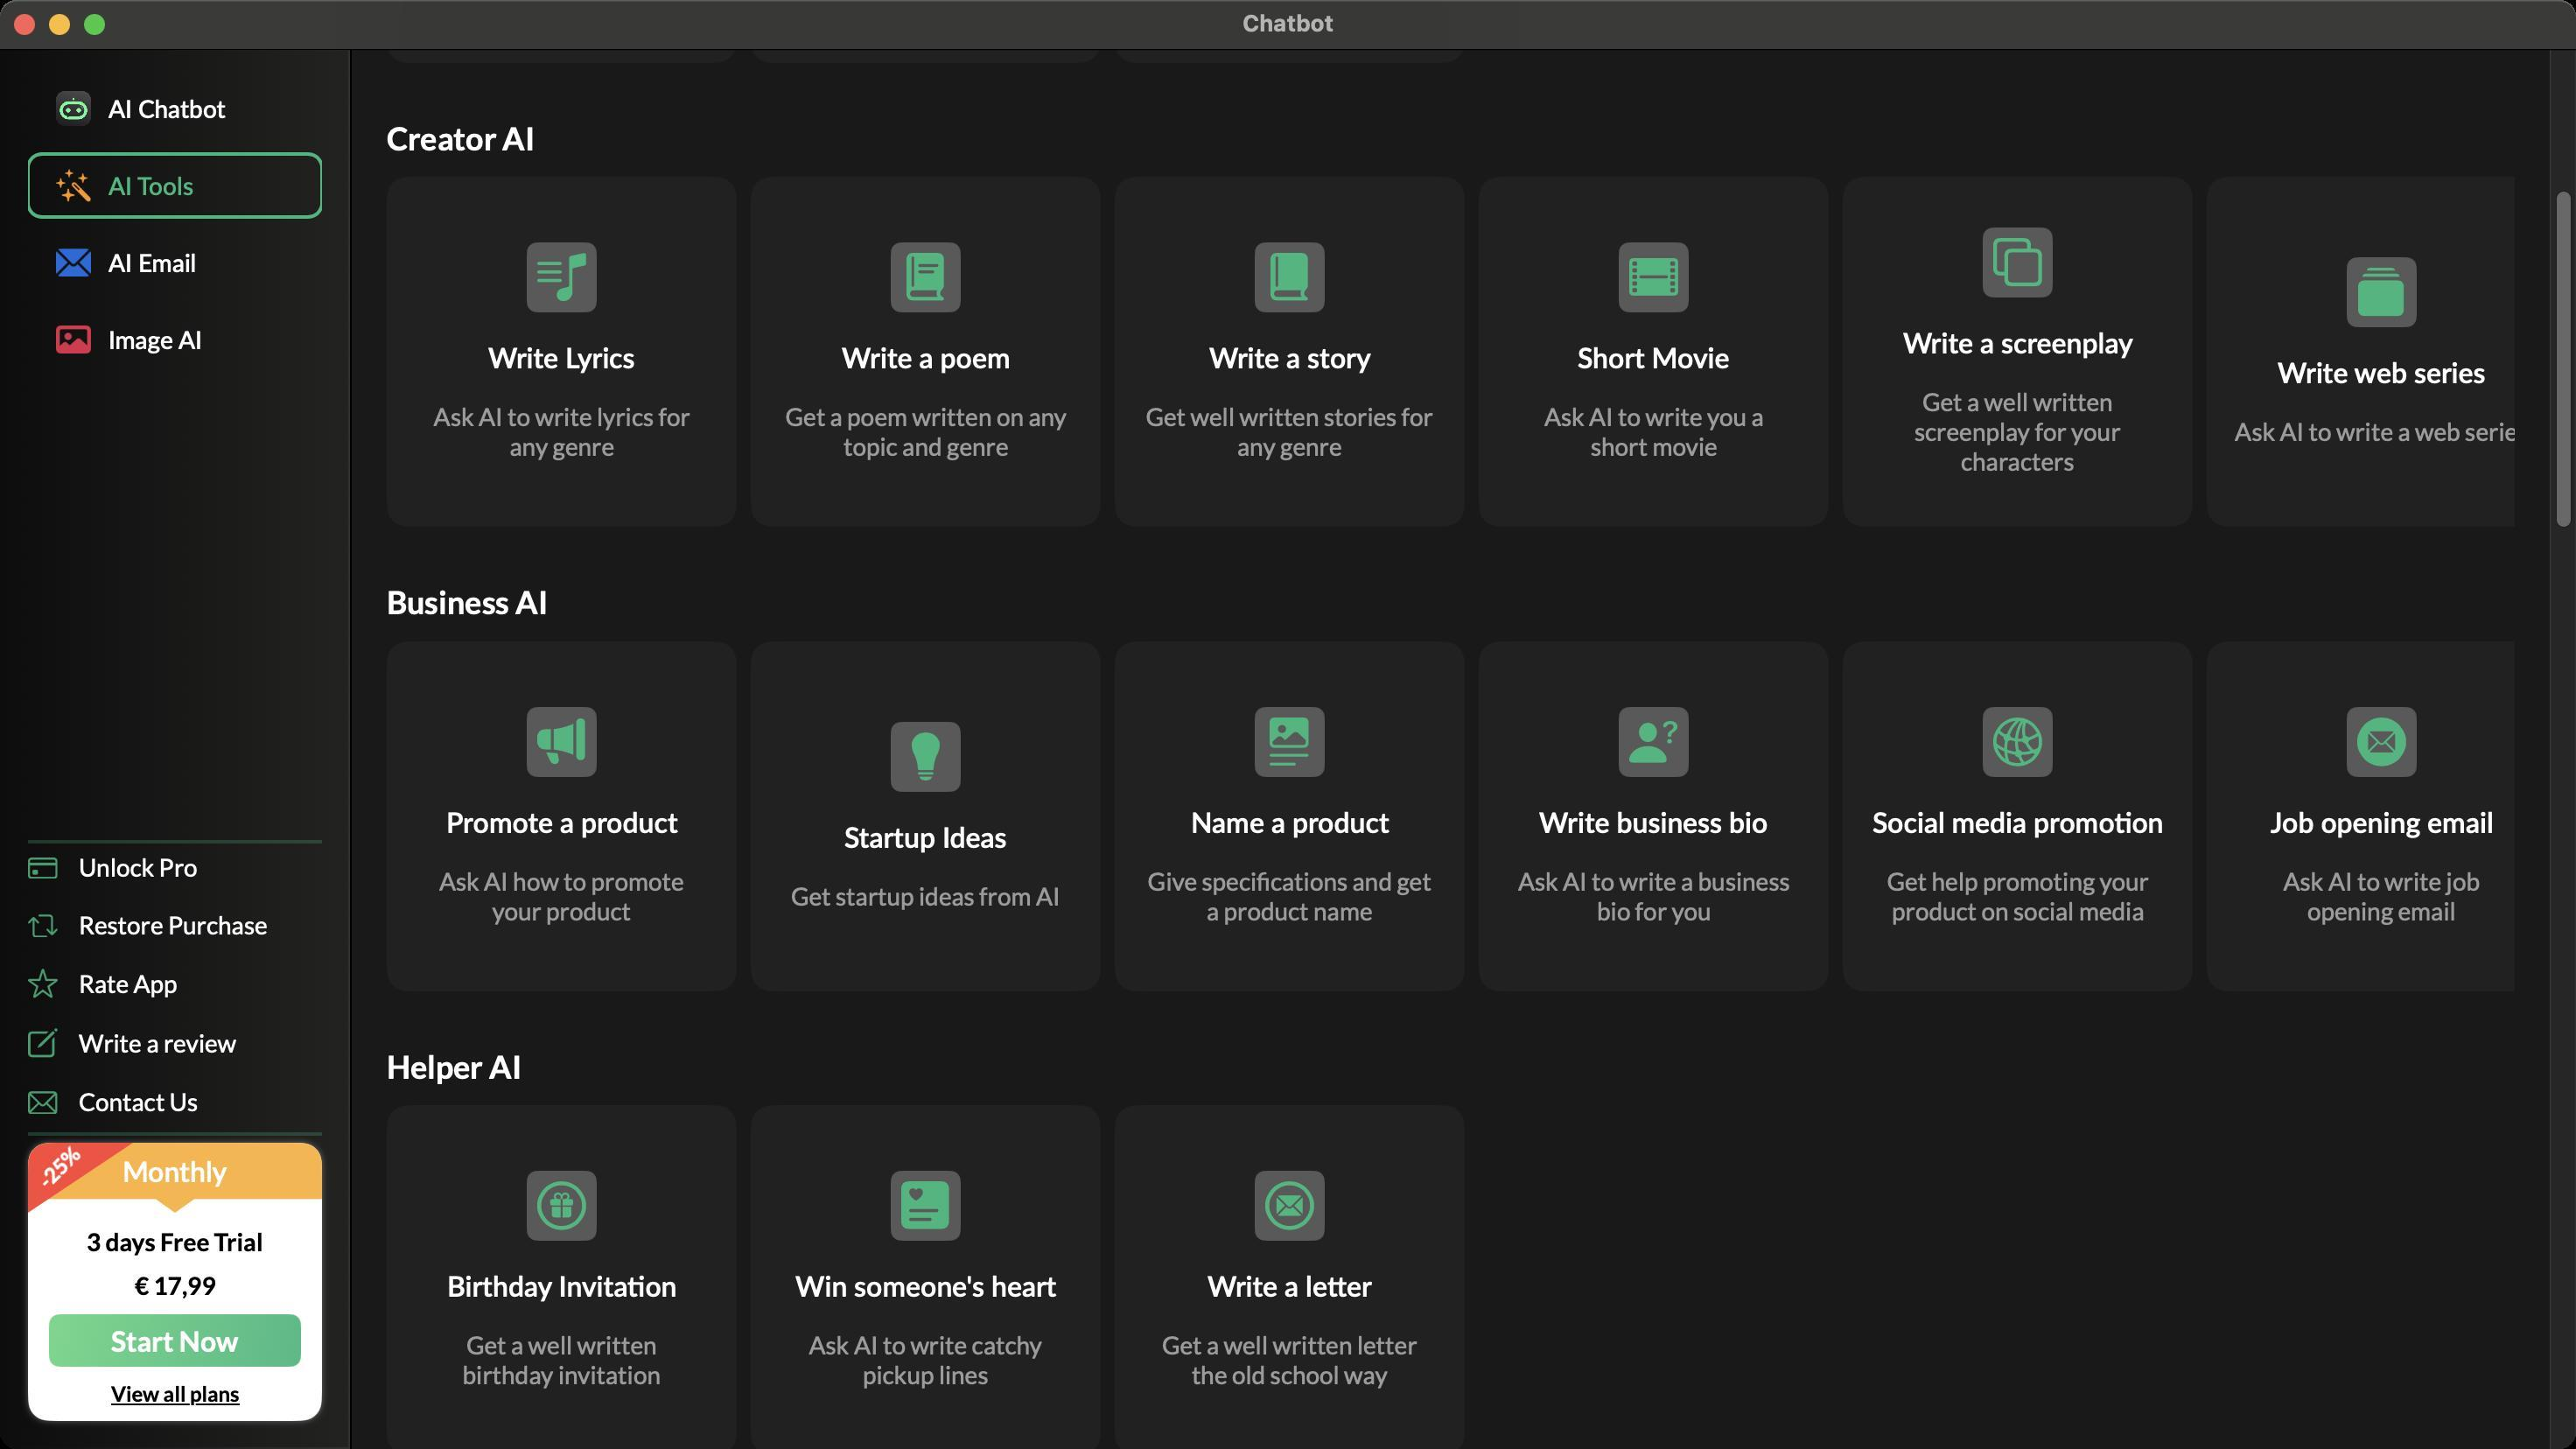
Accessibility tree:
{"name": "Chatbot", "role": "AXWindow", "description": null, "role_description": "standard window", "value": null, "position": "174.00;74.00", "size": "1472;828", "children": [{"name": null, "role": "AXSplitGroup", "description": null, "role_description": "split group", "value": null, "position": "0.00;28.00", "size": "1472;800", "children": [{"name": null, "role": "AXScrollArea", "description": null, "role_description": "scroll area", "value": null, "position": "0.00;28.00", "size": "200;800", "children": [{"name": null, "role": "AXTable", "description": null, "role_description": "table", "value": null, "position": "1.00;29.00", "size": "198;798", "children": [{"name": null, "role": "AXColumn", "description": null, "role_description": "column", "value": null, "position": "1.00;29.00", "size": "198;798", "children": []}]}]}, {"name": null, "role": "AXGroup", "description": null, "role_description": "group", "value": null, "position": "0.00;28.00", "size": "200;800", "children": [{"name": null, "role": "AXScrollArea", "description": null, "role_description": "scroll area", "value": null, "position": "16.00;44.00", "size": "168;428", "children": [{"name": null, "role": "AXImage", "description": "appiconsmall", "role_description": "image", "value": null, "position": "32.00;52.00", "size": "20;20", "children": []}, {"name": null, "role": "AXStaticText", "description": null, "role_description": "text", "value": "AI Chatbot", "position": "62.00;53.50", "size": "67;17", "children": []}, {"name": null, "role": "AXImage", "description": "aitools", "role_description": "image", "value": null, "position": "32.00;96.50", "size": "20;19", "children": []}, {"name": null, "role": "AXStaticText", "description": null, "role_description": "text", "value": "AI Tools", "position": "62.00;97.50", "size": "49;17", "children": []}, {"name": null, "role": "AXImage", "description": "aiemail", "role_description": "image", "value": null, "position": "32.00;142.00", "size": "20;16", "children": []}, {"name": null, "role": "AXStaticText", "description": null, "role_description": "text", "value": "AI Email", "position": "62.00;141.50", "size": "50;17", "children": []}, {"name": null, "role": "AXImage", "description": "imageai", "role_description": "image", "value": null, "position": "32.00;186.00", "size": "20;16", "children": []}, {"name": null, "role": "AXStaticText", "description": null, "role_description": "text", "value": "Image AI", "position": "62.00;185.50", "size": "54;17", "children": []}]}, {"name": null, "role": "AXImage", "description": "unlock", "role_description": "image", "value": null, "position": "16.00;489.50", "size": "17;12", "children": []}, {"name": null, "role": "AXStaticText", "description": null, "role_description": "text", "value": "Unlock Pro", "position": "45.00;487.16", "size": "68;17", "children": []}, {"name": null, "role": "AXImage", "description": "restore", "role_description": "image", "value": null, "position": "16.00;522.00", "size": "17;14", "children": []}, {"name": null, "role": "AXStaticText", "description": null, "role_description": "text", "value": "Restore Purchase", "position": "45.00;520.16", "size": "108;17", "children": []}, {"name": null, "role": "AXImage", "description": "star", "role_description": "image", "value": null, "position": "16.00;553.00", "size": "17;18", "children": []}, {"name": null, "role": "AXStaticText", "description": null, "role_description": "text", "value": "Rate App", "position": "45.00;553.49", "size": "56;17", "children": []}, {"name": null, "role": "AXImage", "description": "write review", "role_description": "image", "value": null, "position": "16.00;587.00", "size": "17;18", "children": []}, {"name": null, "role": "AXStaticText", "description": null, "role_description": "text", "value": "Write a review", "position": "45.00;587.50", "size": "90;17", "children": []}, {"name": null, "role": "AXImage", "description": "mail envelope", "role_description": "image", "value": null, "position": "16.00;623.00", "size": "17;14", "children": []}, {"name": null, "role": "AXStaticText", "description": null, "role_description": "text", "value": "Contact Us", "position": "45.00;621.18", "size": "68;17", "children": []}, {"name": null, "role": "AXStaticText", "description": null, "role_description": "text", "value": "-25%", "position": "18.80;651.80", "size": "30;30", "children": []}, {"name": null, "role": "AXStaticText", "description": null, "role_description": "text", "value": "Monthly", "position": "70.00;659.50", "size": "60;19", "children": []}, {"name": null, "role": "AXStaticText", "description": null, "role_description": "text", "value": "3 days Free Trial", "position": "49.50;701.00", "size": "101;17", "children": []}, {"name": null, "role": "AXStaticText", "description": null, "role_description": "text", "value": "€ 17,99", "position": "76.75;726.00", "size": "46;17", "children": []}, {"name": null, "role": "AXStaticText", "description": null, "role_description": "text", "value": "Start Now", "position": "63.50;756.50", "size": "73;19", "children": []}, {"name": null, "role": "AXStaticText", "description": null, "role_description": "text", "value": "View all plans", "position": "63.25;789.00", "size": "74;15", "children": []}]}, {"name": null, "role": "AXSplitter", "description": null, "role_description": "splitter", "value": 200.0, "position": "200.00;28.00", "size": "1;800", "children": []}, {"name": null, "role": "AXGroup", "description": null, "role_description": "group", "value": null, "position": "201.00;28.00", "size": "1271;800", "children": [{"name": null, "role": "AXScrollArea", "description": null, "role_description": "scroll area", "value": null, "position": "201.00;28.00", "size": "1271;800", "children": [{"name": null, "role": "AXImage", "description": "arrow.left", "role_description": "image", "value": null, "position": "221.00;-250.00", "size": "16;13", "children": []}, {"name": null, "role": "AXStaticText", "description": null, "role_description": "text", "value": "AI Tools", "position": "794.25;-258.00", "size": "86;29", "children": []}, {"name": null, "role": "AXStaticText", "description": null, "role_description": "text", "value": "Content Writer AI", "position": "221.00;-197.00", "size": "147;22", "children": []}, {"name": null, "role": "AXScrollArea", "description": null, "role_description": "scroll area", "value": null, "position": "221.00;-164.00", "size": "1216;200", "children": [{"name": null, "role": "AXImage", "description": "doc.text", "role_description": "image", "value": null, "position": "310.00;-120.50", "size": "22;28", "children": []}, {"name": null, "role": "AXImage", "description": "doc.plaintext.fill", "role_description": "image", "value": null, "position": "518.00;-120.50", "size": "22;28", "children": []}, {"name": null, "role": "AXImage", "description": "pencil.and.outline", "role_description": "image", "value": null, "position": "723.00;-120.00", "size": "28;27", "children": []}, {"name": null, "role": "AXStaticText", "description": null, "role_description": "text", "value": "Write a paragraph", "position": "257.25;-70.50", "size": "128;19", "children": []}, {"name": null, "role": "AXStaticText", "description": null, "role_description": "text", "value": "Summarise Text", "position": "473.25;-70.50", "size": "112;19", "children": []}, {"name": null, "role": "AXStaticText", "description": null, "role_description": "text", "value": "Improve Text Content", "position": "660.50;-70.50", "size": "153;19", "children": []}, {"name": null, "role": "AXStaticText", "description": null, "role_description": "text", "value": "Get paragraph written using AI", "position": "251.50;-35.50", "size": "139;34", "children": []}, {"name": null, "role": "AXStaticText", "description": null, "role_description": "text", "value": "Use AI to summarise text for you", "position": "451.50;-35.50", "size": "155;34", "children": []}, {"name": null, "role": "AXStaticText", "description": null, "role_description": "text", "value": "Get your content improved and well written", "position": "653.00;-35.50", "size": "168;34", "children": []}]}, {"name": null, "role": "AXStaticText", "description": null, "role_description": "text", "value": "Creator AI", "position": "221.00;68.09", "size": "85;22", "children": []}, {"name": null, "role": "AXScrollArea", "description": null, "role_description": "scroll area", "value": null, "position": "221.00;101.00", "size": "1216;200", "children": [{"name": null, "role": "AXImage", "description": "music.note.list", "role_description": "image", "value": null, "position": "307.00;144.50", "size": "28;28", "children": []}, {"name": null, "role": "AXImage", "description": "text.book.closed.fill", "role_description": "image", "value": null, "position": "518.00;144.50", "size": "22;28", "children": []}, {"name": null, "role": "AXImage", "description": "book.closed.fill", "role_description": "image", "value": null, "position": "726.00;144.50", "size": "22;28", "children": []}, {"name": null, "role": "AXImage", "description": "film.fill", "role_description": "image", "value": null, "position": "931.00;147.50", "size": "28;22", "children": []}, {"name": null, "role": "AXImage", "description": "square.on.square", "role_description": "image", "value": null, "position": "1139.00;136.00", "size": "28;28", "children": []}, {"name": null, "role": "AXImage", "description": "rectangle.stack.fill", "role_description": "image", "value": null, "position": "1347.50;153.00", "size": "27;28", "children": []}, {"name": null, "role": "AXStaticText", "description": null, "role_description": "text", "value": "Write Lyrics", "position": "279.00;194.50", "size": "84;19", "children": []}, {"name": null, "role": "AXStaticText", "description": null, "role_description": "text", "value": "Write a poem", "position": "480.75;194.50", "size": "96;19", "children": []}, {"name": null, "role": "AXStaticText", "description": null, "role_description": "text", "value": "Write a story", "position": "690.75;194.50", "size": "92;19", "children": []}, {"name": null, "role": "AXStaticText", "description": null, "role_description": "text", "value": "Short Movie", "position": "901.50;194.50", "size": "87;19", "children": []}, {"name": null, "role": "AXStaticText", "description": null, "role_description": "text", "value": "Write a screenplay", "position": "1087.25;186.00", "size": "132;19", "children": []}, {"name": null, "role": "AXStaticText", "description": null, "role_description": "text", "value": "Write web series", "position": "1301.50;203.00", "size": "119;19", "children": []}, {"name": null, "role": "AXStaticText", "description": null, "role_description": "text", "value": "Ask AI to write lyrics for any genre", "position": "246.25;229.50", "size": "150;34", "children": []}, {"name": null, "role": "AXStaticText", "description": null, "role_description": "text", "value": "Get a poem written on any topic and genre", "position": "447.25;229.50", "size": "164;34", "children": []}, {"name": null, "role": "AXStaticText", "description": null, "role_description": "text", "value": "Get well written stories for any genre", "position": "653.50;229.50", "size": "167;34", "children": []}, {"name": null, "role": "AXStaticText", "description": null, "role_description": "text", "value": "Ask AI to write you a short movie", "position": "880.75;229.50", "size": "128;34", "children": []}, {"name": null, "role": "AXStaticText", "description": null, "role_description": "text", "value": "Get a well written screenplay for your characters", "position": "1092.50;221.00", "size": "121;51", "children": []}, {"name": null, "role": "AXStaticText", "description": null, "role_description": "text", "value": "Ask AI to write a web series", "position": "1277.00;238.00", "size": "168;17", "children": []}]}, {"name": null, "role": "AXStaticText", "description": null, "role_description": "text", "value": "Business AI", "position": "221.00;333.17", "size": "92;22", "children": []}, {"name": null, "role": "AXScrollArea", "description": null, "role_description": "scroll area", "value": null, "position": "221.00;366.50", "size": "1216;200", "children": [{"name": null, "role": "AXImage", "description": "megaphone.fill", "role_description": "image", "value": null, "position": "307.00;410.50", "size": "28;27", "children": []}, {"name": null, "role": "AXImage", "description": "lightbulb.fill", "role_description": "image", "value": null, "position": "521.00;418.50", "size": "16;28", "children": []}, {"name": null, "role": "AXImage", "description": "text.below.photo.fill", "role_description": "image", "value": null, "position": "725.50;410.00", "size": "23;28", "children": []}, {"name": null, "role": "AXImage", "description": "person.fill.questionmark", "role_description": "image", "value": null, "position": "931.00;412.00", "size": "28;24", "children": []}, {"name": null, "role": "AXImage", "description": "network", "role_description": "image", "value": null, "position": "1139.00;410.00", "size": "28;28", "children": []}, {"name": null, "role": "AXImage", "description": "envelope.circle.fill", "role_description": "image", "value": null, "position": "1347.00;410.00", "size": "28;28", "children": []}, {"name": null, "role": "AXStaticText", "description": null, "role_description": "text", "value": "Promote a product", "position": "254.75;460.00", "size": "132;19", "children": []}, {"name": null, "role": "AXStaticText", "description": null, "role_description": "text", "value": "Startup Ideas", "position": "482.50;468.50", "size": "93;19", "children": []}, {"name": null, "role": "AXStaticText", "description": null, "role_description": "text", "value": "Name a product", "position": "680.25;460.00", "size": "114;19", "children": []}, {"name": null, "role": "AXStaticText", "description": null, "role_description": "text", "value": "Write business bio", "position": "879.50;460.00", "size": "131;19", "children": []}, {"name": null, "role": "AXStaticText", "description": null, "role_description": "text", "value": "Social media promotion", "position": "1069.75;460.00", "size": "166;19", "children": []}, {"name": null, "role": "AXStaticText", "description": null, "role_description": "text", "value": "Job opening email", "position": "1297.25;460.00", "size": "128;19", "children": []}, {"name": null, "role": "AXStaticText", "description": null, "role_description": "text", "value": "Ask AI how to promote your product", "position": "249.50;495.00", "size": "143;34", "children": []}, {"name": null, "role": "AXStaticText", "description": null, "role_description": "text", "value": "Get startup ideas from AI", "position": "452.00;503.50", "size": "154;17", "children": []}, {"name": null, "role": "AXStaticText", "description": null, "role_description": "text", "value": "Give specifications and get a product name", "position": "654.50;495.00", "size": "165;34", "children": []}, {"name": null, "role": "AXStaticText", "description": null, "role_description": "text", "value": "Ask AI to write a business bio for you", "position": "865.75;495.00", "size": "158;34", "children": []}, {"name": null, "role": "AXStaticText", "description": null, "role_description": "text", "value": "Get help promoting your product on social media", "position": "1076.75;495.00", "size": "152;34", "children": []}, {"name": null, "role": "AXStaticText", "description": null, "role_description": "text", "value": "Ask AI to write job opening email", "position": "1303.50;495.00", "size": "115;34", "children": []}]}, {"name": null, "role": "AXStaticText", "description": null, "role_description": "text", "value": "Helper AI", "position": "221.00;598.26", "size": "78;22", "children": []}, {"name": null, "role": "AXScrollArea", "description": null, "role_description": "scroll area", "value": null, "position": "221.00;631.50", "size": "1216;200", "children": [{"name": null, "role": "AXImage", "description": "gift.circle", "role_description": "image", "value": null, "position": "307.00;675.00", "size": "28;28", "children": []}, {"name": null, "role": "AXImage", "description": "heart.text.square.fill", "role_description": "image", "value": null, "position": "515.00;675.00", "size": "28;28", "children": []}, {"name": null, "role": "AXImage", "description": "envelope.circle", "role_description": "image", "value": null, "position": "723.00;675.00", "size": "28;28", "children": []}, {"name": null, "role": "AXStaticText", "description": null, "role_description": "text", "value": "Birthday Invitation", "position": "255.25;725.00", "size": "132;19", "children": []}, {"name": null, "role": "AXStaticText", "description": null, "role_description": "text", "value": "Win someone's heart", "position": "454.25;725.00", "size": "150;19", "children": []}, {"name": null, "role": "AXStaticText", "description": null, "role_description": "text", "value": "Write a letter", "position": "690.00;725.00", "size": "94;19", "children": []}, {"name": null, "role": "AXStaticText", "description": null, "role_description": "text", "value": "Get a well written birthday invitation", "position": "264.00;760.00", "size": "114;34", "children": []}, {"name": null, "role": "AXStaticText", "description": null, "role_description": "text", "value": "Ask AI to write catchy pickup lines", "position": "461.00;760.00", "size": "136;34", "children": []}, {"name": null, "role": "AXStaticText", "description": null, "role_description": "text", "value": "Get a well written letter the old school way", "position": "662.50;760.00", "size": "149;34", "children": []}]}, {"name": null, "role": "AXStaticText", "description": null, "role_description": "text", "value": "Email Writer AI", "position": "221.00;863.34", "size": "126;22", "children": []}, {"name": null, "role": "AXScrollArea", "description": null, "role_description": "scroll area", "value": null, "position": "221.00;896.50", "size": "1216;200", "children": [{"name": null, "role": "AXImage", "description": "envelope.fill", "role_description": "image", "value": null, "position": "307.00;943.50", "size": "28;21", "children": []}, {"name": null, "role": "AXImage", "description": "text.justify", "role_description": "image", "value": null, "position": "515.00;942.00", "size": "28;24", "children": []}, {"name": null, "role": "AXImage", "description": "pencil.and.outline", "role_description": "image", "value": null, "position": "723.00;940.50", "size": "28;27", "children": []}, {"name": null, "role": "AXStaticText", "description": null, "role_description": "text", "value": "Write email", "position": "280.00;990.00", "size": "82;19", "children": []}, {"name": null, "role": "AXStaticText", "description": null, "role_description": "text", "value": "Email subject", "position": "482.25;990.00", "size": "94;19", "children": []}, {"name": null, "role": "AXStaticText", "description": null, "role_description": "text", "value": "Improve email", "position": "687.00;990.00", "size": "100;19", "children": []}, {"name": null, "role": "AXStaticText", "description": null, "role_description": "text", "value": "Get a well formatted email on any topic", "position": "238.75;1025.00", "size": "164;34", "children": []}, {"name": null, "role": "AXStaticText", "description": null, "role_description": "text", "value": "Ask AI for an email subject on any topic", "position": "447.25;1025.00", "size": "164;34", "children": []}, {"name": null, "role": "AXStaticText", "description": null, "role_description": "text", "value": "Get your written email replies improved", "position": "666.75;1025.00", "size": "140;34", "children": []}]}, {"name": null, "role": "AXStaticText", "description": null, "role_description": "text", "value": "Social AI", "position": "221.00;1128.43", "size": "70;22", "children": []}, {"name": null, "role": "AXScrollArea", "description": null, "role_description": "scroll area", "value": null, "position": "221.00;1161.50", "size": "1216;200", "children": [{"name": null, "role": "AXImage", "description": "at", "role_description": "image", "value": null, "position": "307.50;1205.00", "size": "27;28", "children": []}, {"name": null, "role": "AXImage", "description": "briefcase.fill", "role_description": "image", "value": null, "position": "515.00;1207.50", "size": "28;23", "children": []}, {"name": null, "role": "AXImage", "description": "camera", "role_description": "image", "value": null, "position": "723.00;1208.00", "size": "28;22", "children": []}, {"name": null, "role": "AXImage", "description": "square.grid.3x3.fill", "role_description": "image", "value": null, "position": "931.00;1205.00", "size": "28;28", "children": []}, {"name": null, "role": "AXImage", "description": "number", "role_description": "image", "value": null, "position": "1140.00;1205.00", "size": "26;28", "children": []}, {"name": null, "role": "AXStaticText", "description": null, "role_description": "text", "value": "Write a tweet", "position": "272.25;1255.00", "size": "98;19", "children": []}, {"name": null, "role": "AXStaticText", "description": null, "role_description": "text", "value": "Make Linkedin post", "position": "460.00;1255.00", "size": "138;19", "children": []}, {"name": null, "role": "AXStaticText", "description": null, "role_description": "text", "value": "Instagram Caption", "position": "672.00;1255.00", "size": "130;19", "children": []}, {"name": null, "role": "AXStaticText", "description": null, "role_description": "text", "value": "TikTok", "position": "922.25;1255.00", "size": "46;19", "children": []}, {"name": null, "role": "AXStaticText", "description": null, "role_description": "text", "value": "Convert to hashtags", "position": "1082.00;1255.00", "size": "142;19", "children": []}, {"name": null, "role": "AXStaticText", "description": null, "role_description": "text", "value": "Ask AI to write tweet on any topic", "position": "246.00;1290.00", "size": "150;34", "children": []}, {"name": null, "role": "AXStaticText", "description": null, "role_description": "text", "value": "Get a linkedin post written for you", "position": "446.75;1290.00", "size": "164;34", "children": []}, {"name": null, "role": "AXStaticText", "description": null, "role_description": "text", "value": "Ask AI to write a catchy instagram caption", "position": "664.00;1290.00", "size": "146;34", "children": []}, {"name": null, "role": "AXStaticText", "description": null, "role_description": "text", "value": "Get TikTok caption written for your video", "position": "862.00;1290.00", "size": "166;34", "children": []}, {"name": null, "role": "AXStaticText", "description": null, "role_description": "text", "value": "Convert your text to hashtags", "position": "1097.50;1290.00", "size": "111;34", "children": []}]}, {"name": null, "role": "AXStaticText", "description": null, "role_description": "text", "value": "Coder AI", "position": "221.00;1393.52", "size": "72;22", "children": []}, {"name": null, "role": "AXScrollArea", "description": null, "role_description": "scroll area", "value": null, "position": "221.00;1426.50", "size": "1216;200", "children": [{"name": null, "role": "AXImage", "description": "chevron.left.forwardslash.chevron.right", "role_description": "image", "value": null, "position": "307.00;1474.50", "size": "28;19", "children": []}, {"name": null, "role": "AXImage", "description": "doc.viewfinder", "role_description": "image", "value": null, "position": "515.00;1478.50", "size": "28;28", "children": []}, {"name": null, "role": "AXStaticText", "description": null, "role_description": "text", "value": "Write", "position": "300.75;1520.00", "size": "40;19", "children": []}, {"name": null, "role": "AXStaticText", "description": null, "role_description": "text", "value": "Explain", "position": "503.25;1528.50", "size": "52;19", "children": []}, {"name": null, "role": "AXStaticText", "description": null, "role_description": "text", "value": "Ask AI to write a piece of code", "position": "251.75;1555.00", "size": "138;34", "children": []}, {"name": null, "role": "AXStaticText", "description": null, "role_description": "text", "value": "Get code explained to you", "position": "450.00;1563.50", "size": "158;17", "children": []}]}, {"name": null, "role": "AXStaticText", "description": null, "role_description": "text", "value": "Foodie AI", "position": "221.00;1658.60", "size": "77;22", "children": []}, {"name": null, "role": "AXScrollArea", "description": null, "role_description": "scroll area", "value": null, "position": "221.00;1691.50", "size": "1216;200", "children": [{"name": null, "role": "AXImage", "description": "book.circle.fill", "role_description": "image", "value": null, "position": "307.00;1735.00", "size": "28;28", "children": []}, {"name": null, "role": "AXImage", "description": "list.bullet.rectangle.fill", "role_description": "image", "value": null, "position": "515.00;1738.00", "size": "28;22", "children": []}, {"name": null, "role": "AXImage", "description": "leaf.fill", "role_description": "image", "value": null, "position": "723.00;1737.00", "size": "28;24", "children": []}, {"name": null, "role": "AXImage", "description": "calendar.circle.fill", "role_description": "image", "value": null, "position": "931.00;1735.00", "size": "28;28", "children": []}, {"name": null, "role": "AXStaticText", "description": null, "role_description": "text", "value": "Recipe", "position": "297.25;1785.00", "size": "48;19", "children": []}, {"name": null, "role": "AXStaticText", "description": null, "role_description": "text", "value": "Ingredients", "position": "489.25;1785.00", "size": "80;19", "children": []}, {"name": null, "role": "AXStaticText", "description": null, "role_description": "text", "value": "Meal Plan", "position": "702.00;1785.00", "size": "70;19", "children": []}, {"name": null, "role": "AXStaticText", "description": null, "role_description": "text", "value": "Intermittent Fasting", "position": "875.25;1785.00", "size": "140;19", "children": []}, {"name": null, "role": "AXStaticText", "description": null, "role_description": "text", "value": "Get a recipe for your ingredients", "position": "257.00;1820.00", "size": "128;34", "children": []}, {"name": null, "role": "AXStaticText", "description": null, "role_description": "text", "value": "Ask ingredients for your recipe", "position": "469.50;1820.00", "size": "119;34", "children": []}, {"name": null, "role": "AXStaticText", "description": null, "role_description": "text", "value": "Get a meal plan written for your needs", "position": "654.00;1820.00", "size": "166;34", "children": []}, {"name": null, "role": "AXStaticText", "description": null, "role_description": "text", "value": "Ask AI to make schedules for intermittent fasting", "position": "866.75;1820.00", "size": "156;34", "children": []}]}, {"name": null, "role": "AXStaticText", "description": null, "role_description": "text", "value": "Entertainer AI", "position": "221.00;1923.69", "size": "115;22", "children": []}, {"name": null, "role": "AXScrollArea", "description": null, "role_description": "scroll area", "value": null, "position": "221.00;1957.00", "size": "1216;200", "children": [{"name": null, "role": "AXImage", "description": "face.smiling.inverse", "role_description": "image", "value": null, "position": "307.00;2000.50", "size": "28;28", "children": []}, {"name": null, "role": "AXImage", "description": "j.circle.fill", "role_description": "image", "value": null, "position": "515.00;2009.00", "size": "28;28", "children": []}, {"name": null, "role": "AXImage", "description": "mic.circle.fill", "role_description": "image", "value": null, "position": "723.00;2000.50", "size": "28;28", "children": []}, {"name": null, "role": "AXImage", "description": "sparkles.rectangle.stack.fill", "role_description": "image", "value": null, "position": "931.50;2000.50", "size": "27;28", "children": []}, {"name": null, "role": "AXStaticText", "description": null, "role_description": "text", "value": "Convert to emojis", "position": "258.25;2050.50", "size": "126;19", "children": []}, {"name": null, "role": "AXStaticText", "description": null, "role_description": "text", "value": "Joke", "position": "512.75;2059.00", "size": "32;19", "children": []}, {"name": null, "role": "AXStaticText", "description": null, "role_description": "text", "value": "Standup Comedy", "position": "676.25;2050.50", "size": "122;19", "children": []}, {"name": null, "role": "AXStaticText", "description": null, "role_description": "text", "value": "Prank Video", "position": "902.00;2050.50", "size": "86;19", "children": []}, {"name": null, "role": "AXStaticText", "description": null, "role_description": "text", "value": "Get your text converted to emojis", "position": "246.75;2085.50", "size": "148;34", "children": []}, {"name": null, "role": "AXStaticText", "description": null, "role_description": "text", "value": "Ask AI to write a joke", "position": "464.75;2094.00", "size": "128;17", "children": []}, {"name": null, "role": "AXStaticText", "description": null, "role_description": "text", "value": "Get a standup comedy script", "position": "693.00;2085.50", "size": "88;34", "children": []}, {"name": null, "role": "AXStaticText", "description": null, "role_description": "text", "value": "Write ideas for your next prank video", "position": "867.50;2085.50", "size": "155;34", "children": []}]}, {"name": null, "role": "AXStaticText", "description": null, "role_description": "text", "value": "Professor AI", "position": "221.00;2188.77", "size": "100;22", "children": []}, {"name": null, "role": "AXScrollArea", "description": null, "role_description": "scroll area", "value": null, "position": "221.00;2222.00", "size": "1216;200", "children": [{"name": null, "role": "AXImage", "description": "book.fill", "role_description": "image", "value": null, "position": "307.00;2268.50", "size": "28;22", "children": []}, {"name": null, "role": "AXImage", "description": "globe.americas.fill", "role_description": "image", "value": null, "position": "515.00;2265.50", "size": "28;28", "children": []}, {"name": null, "role": "AXImage", "description": "pencil.line", "role_description": "image", "value": null, "position": "723.00;2267.50", "size": "28;24", "children": []}, {"name": null, "role": "AXStaticText", "description": null, "role_description": "text", "value": "Summarise Book", "position": "261.75;2315.50", "size": "118;19", "children": []}, {"name": null, "role": "AXStaticText", "description": null, "role_description": "text", "value": "General Knowledge", "position": "459.50;2315.50", "size": "139;19", "children": []}, {"name": null, "role": "AXStaticText", "description": null, "role_description": "text", "value": "Write an essay", "position": "685.00;2315.50", "size": "104;19", "children": []}, {"name": null, "role": "AXStaticText", "description": null, "role_description": "text", "value": "Give a book name and ask for its summary", "position": "241.25;2350.50", "size": "160;34", "children": []}, {"name": null, "role": "AXStaticText", "description": null, "role_description": "text", "value": "Improve your general knowledge", "position": "471.25;2350.50", "size": "116;34", "children": []}, {"name": null, "role": "AXStaticText", "description": null, "role_description": "text", "value": "Ask AI to write essay on any topic", "position": "663.00;2350.50", "size": "148;34", "children": []}]}, {"name": null, "role": "AXStaticText", "description": null, "role_description": "text", "value": "Translator AI", "position": "221.00;2453.86", "size": "105;22", "children": []}, {"name": null, "role": "AXScrollArea", "description": null, "role_description": "scroll area", "value": null, "position": "221.00;2487.00", "size": "1216;200", "children": [{"name": null, "role": "AXImage", "description": "globe.asia.australia.fill", "role_description": "image", "value": null, "position": "307.00;2539.00", "size": "28;28", "children": []}, {"name": null, "role": "AXStaticText", "description": null, "role_description": "text", "value": "Translate", "position": "289.00;2589.00", "size": "64;19", "children": []}, {"name": null, "role": "AXStaticText", "description": null, "role_description": "text", "value": "Get your texts translated", "position": "244.75;2624.00", "size": "152;17", "children": []}]}, {"name": null, "role": "AXStaticText", "description": null, "role_description": "text", "value": "Dream Interpreter AI", "position": "221.00;2718.95", "size": "172;22", "children": []}, {"name": null, "role": "AXScrollArea", "description": null, "role_description": "scroll area", "value": null, "position": "221.00;2752.00", "size": "1216;200", "children": [{"name": null, "role": "AXImage", "description": "zzz", "role_description": "image", "value": null, "position": "309.50;2795.50", "size": "23;28", "children": []}, {"name": null, "role": "AXStaticText", "description": null, "role_description": "text", "value": "Dream", "position": "297.25;2845.50", "size": "48;19", "children": []}, {"name": null, "role": "AXStaticText", "description": null, "role_description": "text", "value": "Ask AI to interpret your dreams", "position": "262.75;2880.50", "size": "116;34", "children": []}]}, {"name": null, "role": "AXScrollBar", "description": null, "role_description": "scroll bar", "value": 0.13092369477911647, "position": "1457.00;28.00", "size": "15;800", "children": [{"name": null, "role": "AXValueIndicator", "description": null, "role_description": "value indicator", "value": 0.13092369477911647, "position": "1457.00;108.50", "size": "15;194", "children": []}, {"name": null, "role": "AXButton", "description": null, "role_description": "increment arrow button", "value": null, "position": "1457.00;28.00", "size": "0;0", "children": []}, {"name": null, "role": "AXButton", "description": null, "role_description": "decrement arrow button", "value": null, "position": "1457.00;28.00", "size": "0;0", "children": []}, {"name": null, "role": "AXButton", "description": null, "role_description": "increment page button", "value": null, "position": "1457.00;302.50", "size": "15;526", "children": []}, {"name": null, "role": "AXButton", "description": null, "role_description": "decrement page button", "value": null, "position": "1457.00;28.00", "size": "15;80", "children": []}]}]}]}]}, {"name": null, "role": "AXButton", "description": null, "role_description": "close button", "value": null, "position": "7.00;6.00", "size": "14;16", "children": []}, {"name": null, "role": "AXButton", "description": null, "role_description": "full screen button", "value": null, "position": "47.00;6.00", "size": "14;16", "children": [{"name": null, "role": "AXGroup", "description": null, "role_description": "group", "value": null, "position": "47.00;6.00", "size": "14;16", "children": [{"name": null, "role": "AXGroup", "description": null, "role_description": "group", "value": null, "position": "47.00;6.00", "size": "14;16", "children": []}]}]}, {"name": null, "role": "AXButton", "description": null, "role_description": "minimize button", "value": null, "position": "27.00;6.00", "size": "14;16", "children": []}, {"name": null, "role": "AXStaticText", "description": null, "role_description": "text", "value": "Chatbot", "position": "708.00;5.00", "size": "57;16", "children": []}]}